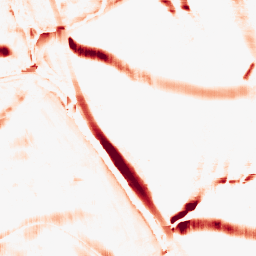
Category: morphological
Decomposition family: morphological_square
Decomposition parameters: operation: opening
size: 20
Upsampling method: sinc_blackman
Upsampling parameters: scale: 2
kernel_size: 8
Upsampling scale: 2